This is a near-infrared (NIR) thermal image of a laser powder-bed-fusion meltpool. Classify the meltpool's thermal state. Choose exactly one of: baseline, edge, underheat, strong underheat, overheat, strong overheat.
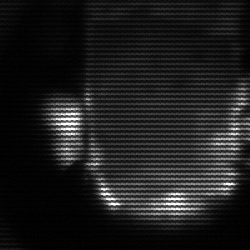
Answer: baseline